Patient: sex F, age 31
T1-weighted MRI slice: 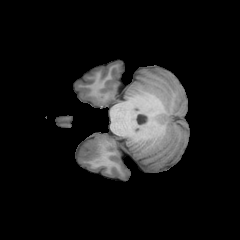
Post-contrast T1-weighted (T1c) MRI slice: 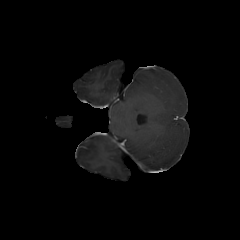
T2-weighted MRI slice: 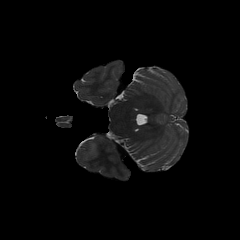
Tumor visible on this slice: yes
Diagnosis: Astrocytoma, IDH-mutant
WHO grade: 2